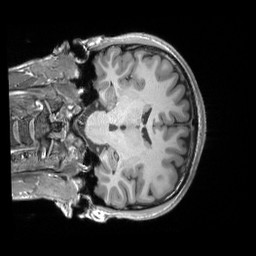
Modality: T1w
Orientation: coronal
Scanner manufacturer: siemens
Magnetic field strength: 3 T
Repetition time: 2.25 s
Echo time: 0.00306 s